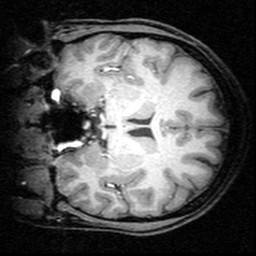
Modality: T1w
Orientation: coronal
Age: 21
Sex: female